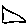
Label: triangle